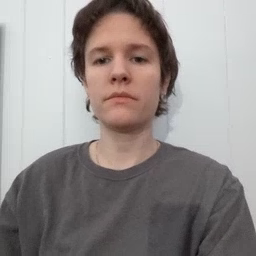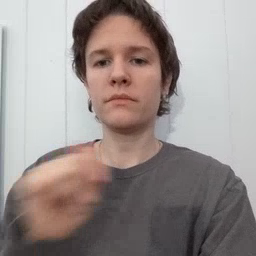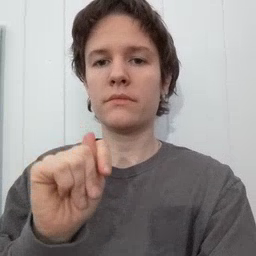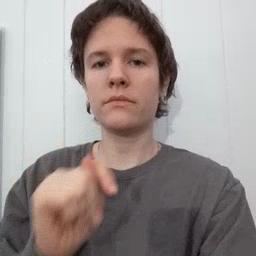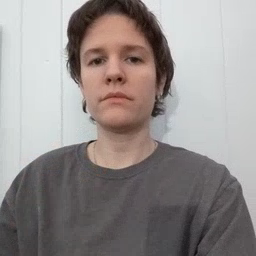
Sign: potty